Field crop: tomato
Growth stage: 1
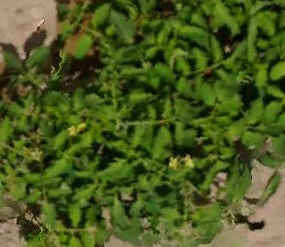
Species: tomato